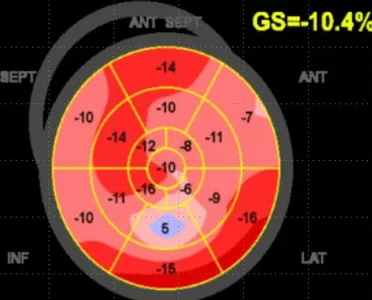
Bullseye plot. A: Mid-inferolateral wall with significantly reduced strain displayed in blue and pink regions.
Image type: chart (chart)